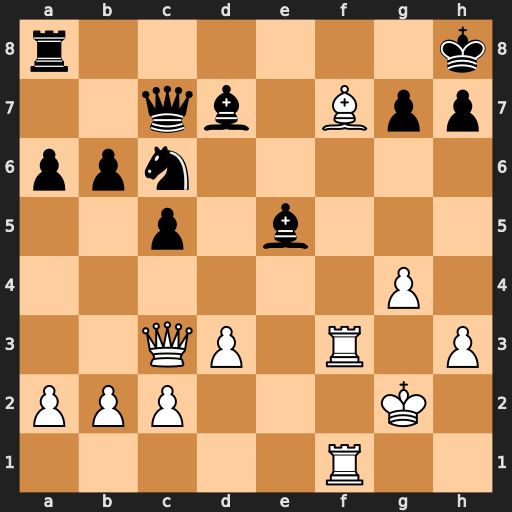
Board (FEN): r6k/2qb1Bpp/ppn5/2p1b3/6P1/2QP1R1P/PPP3K1/5R2
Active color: w
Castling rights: -
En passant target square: -
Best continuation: Be8 h6 Rf8+ Kh7 Qc4 Bxe8 Qg8+